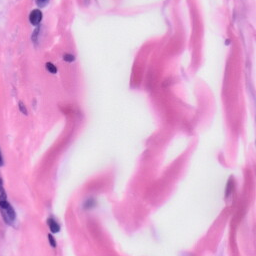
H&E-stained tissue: Skin